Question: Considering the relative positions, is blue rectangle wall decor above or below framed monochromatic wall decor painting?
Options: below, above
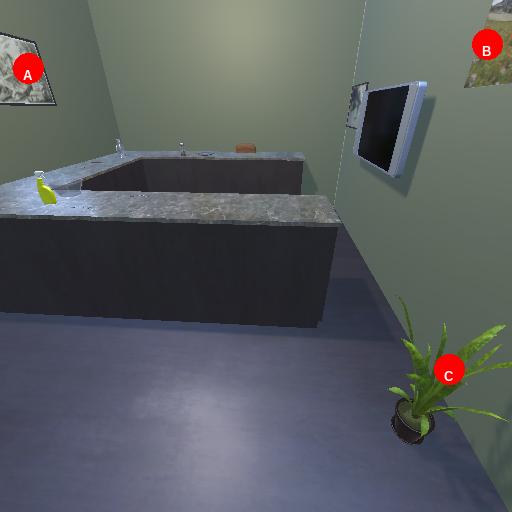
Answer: below